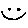
Label: smiley face